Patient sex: M
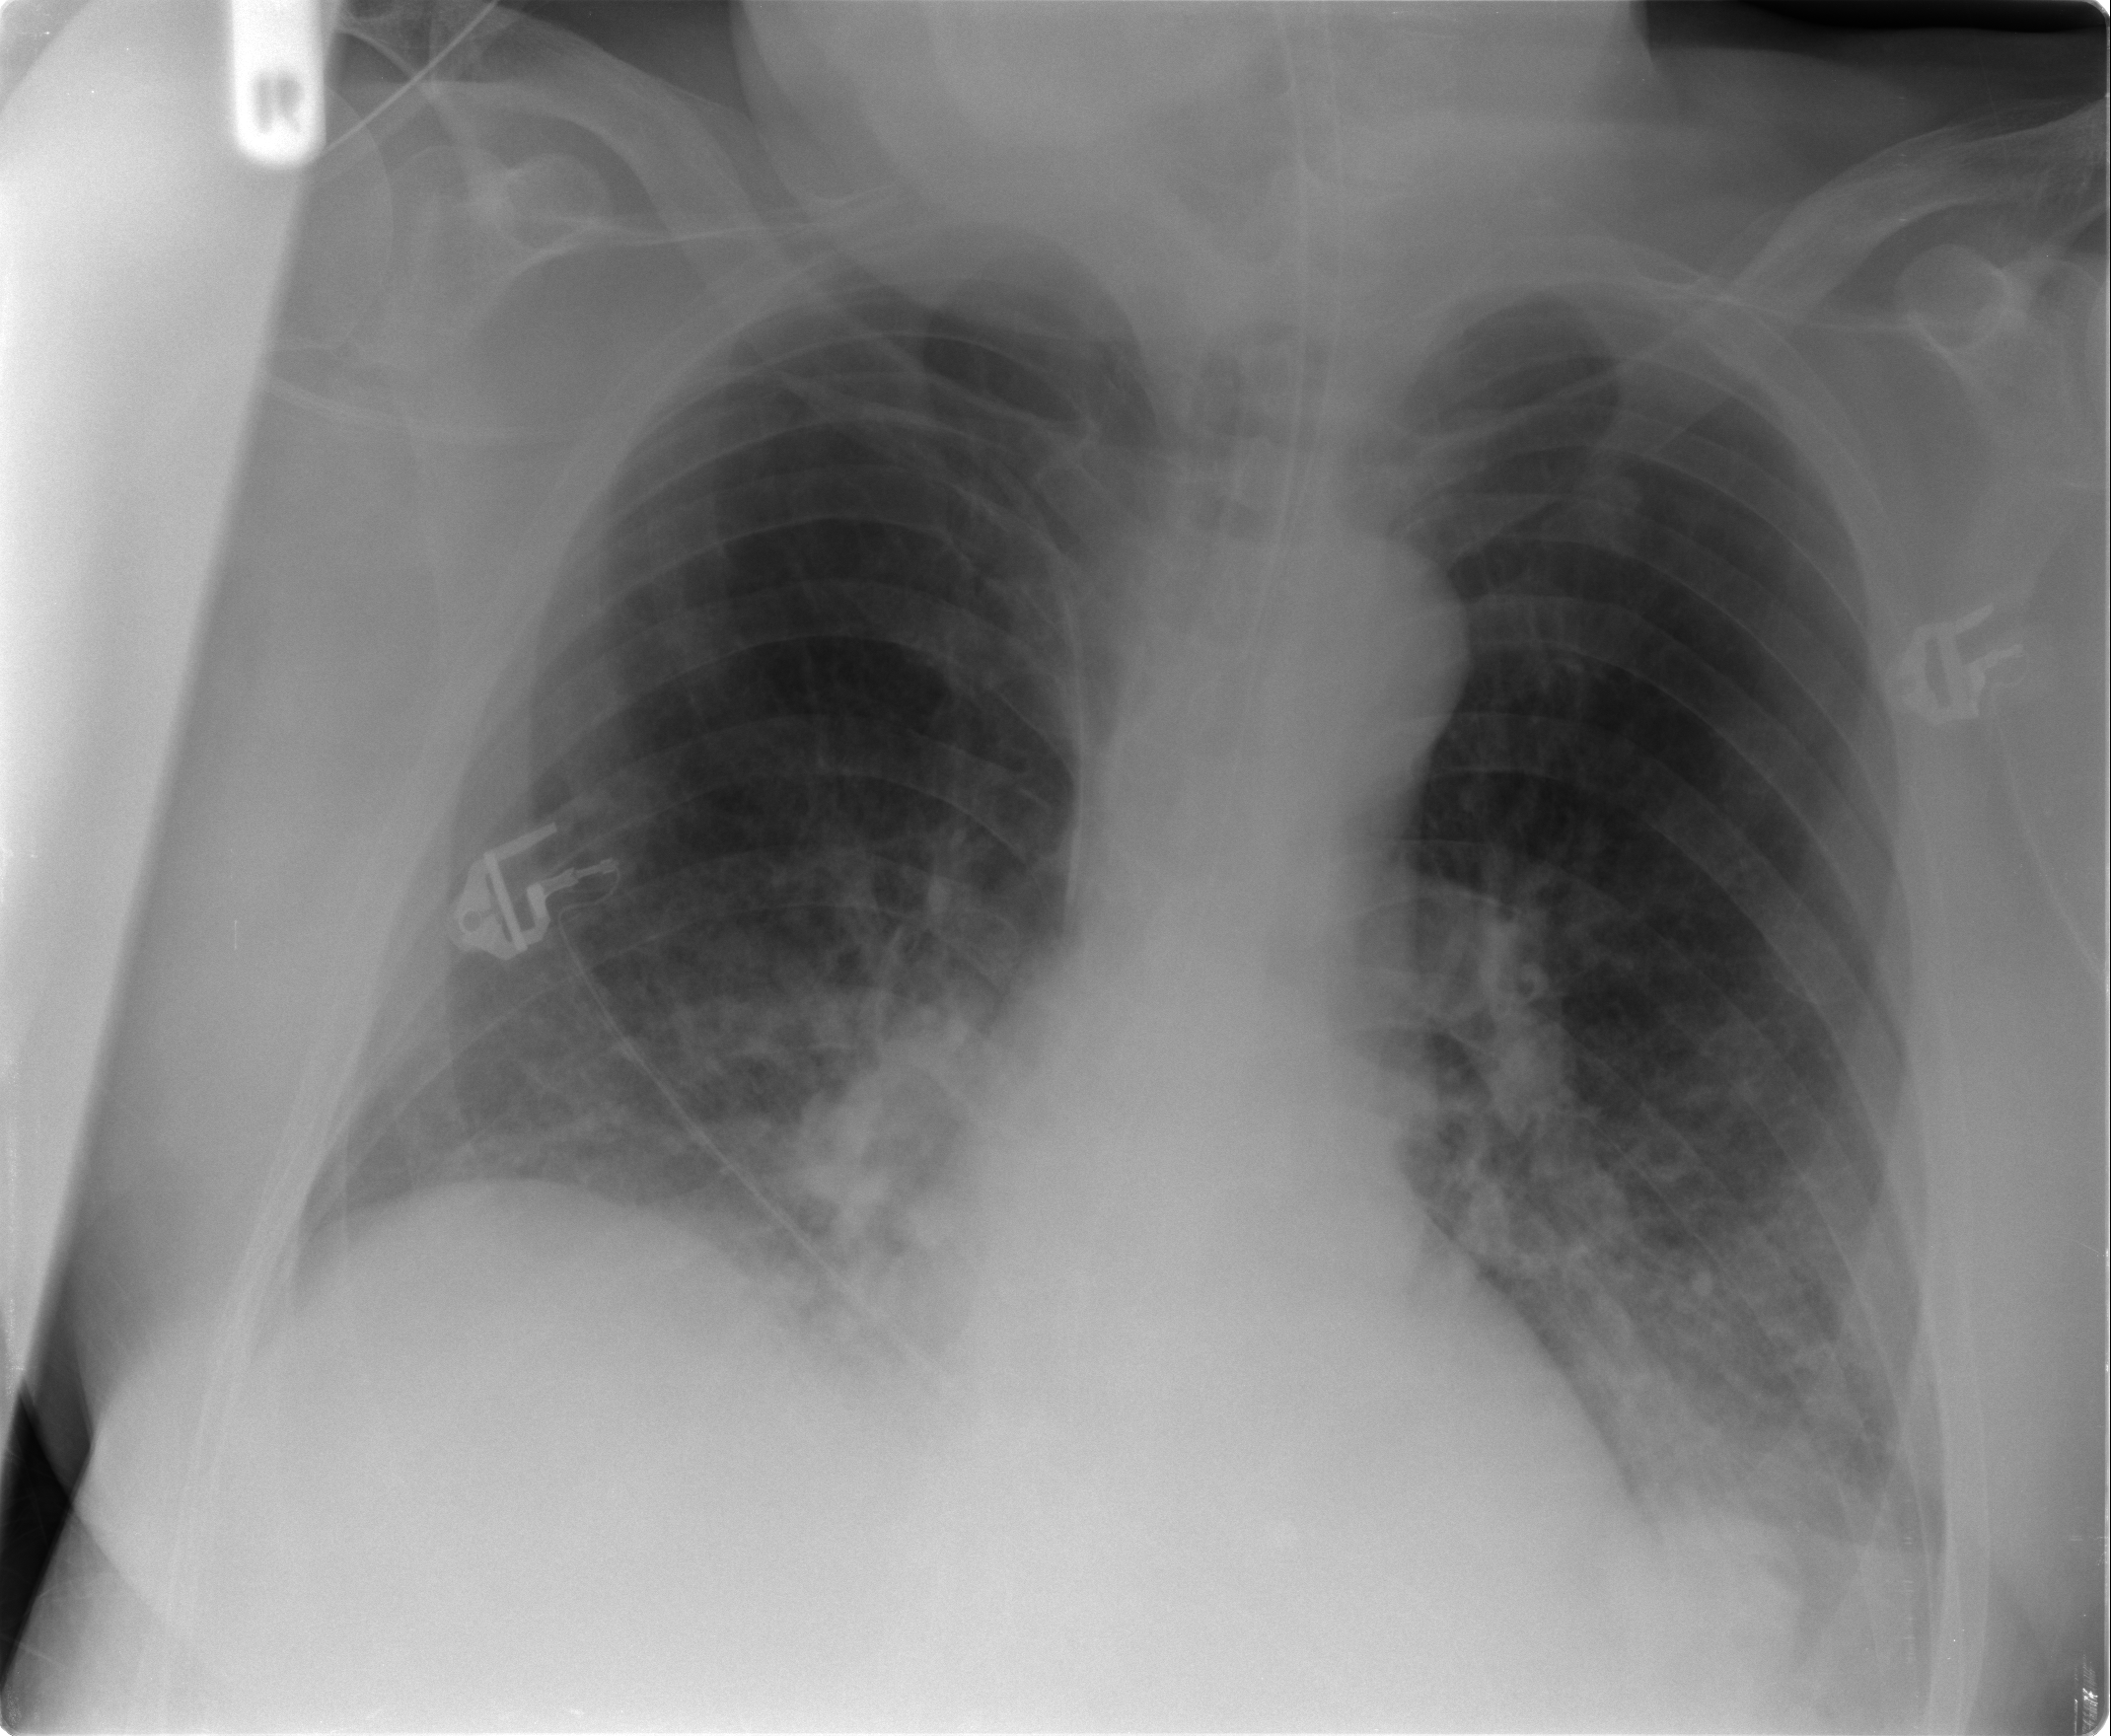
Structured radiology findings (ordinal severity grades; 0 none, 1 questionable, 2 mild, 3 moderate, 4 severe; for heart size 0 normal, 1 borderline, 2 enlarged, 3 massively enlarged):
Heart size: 0
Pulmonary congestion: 0
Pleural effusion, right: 0
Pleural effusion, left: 1
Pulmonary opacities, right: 2
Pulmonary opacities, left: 2
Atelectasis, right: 2
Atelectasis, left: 2